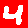
Digit: 4